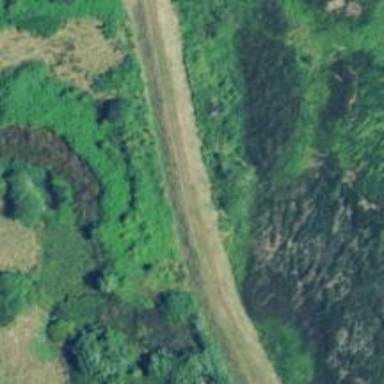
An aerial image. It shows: Track with embankment.